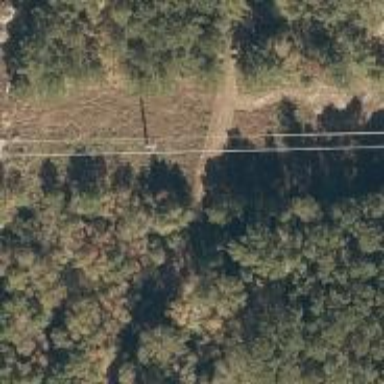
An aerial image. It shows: Power pole.